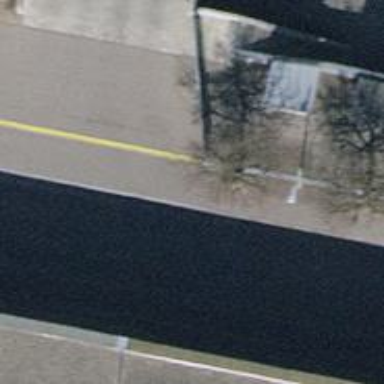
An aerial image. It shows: Avenue lined with trees.